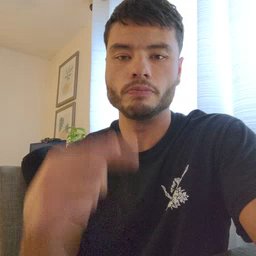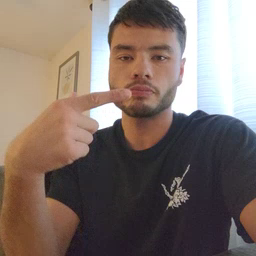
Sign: go